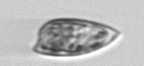
Label: Prorocentrum_dentatum